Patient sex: M
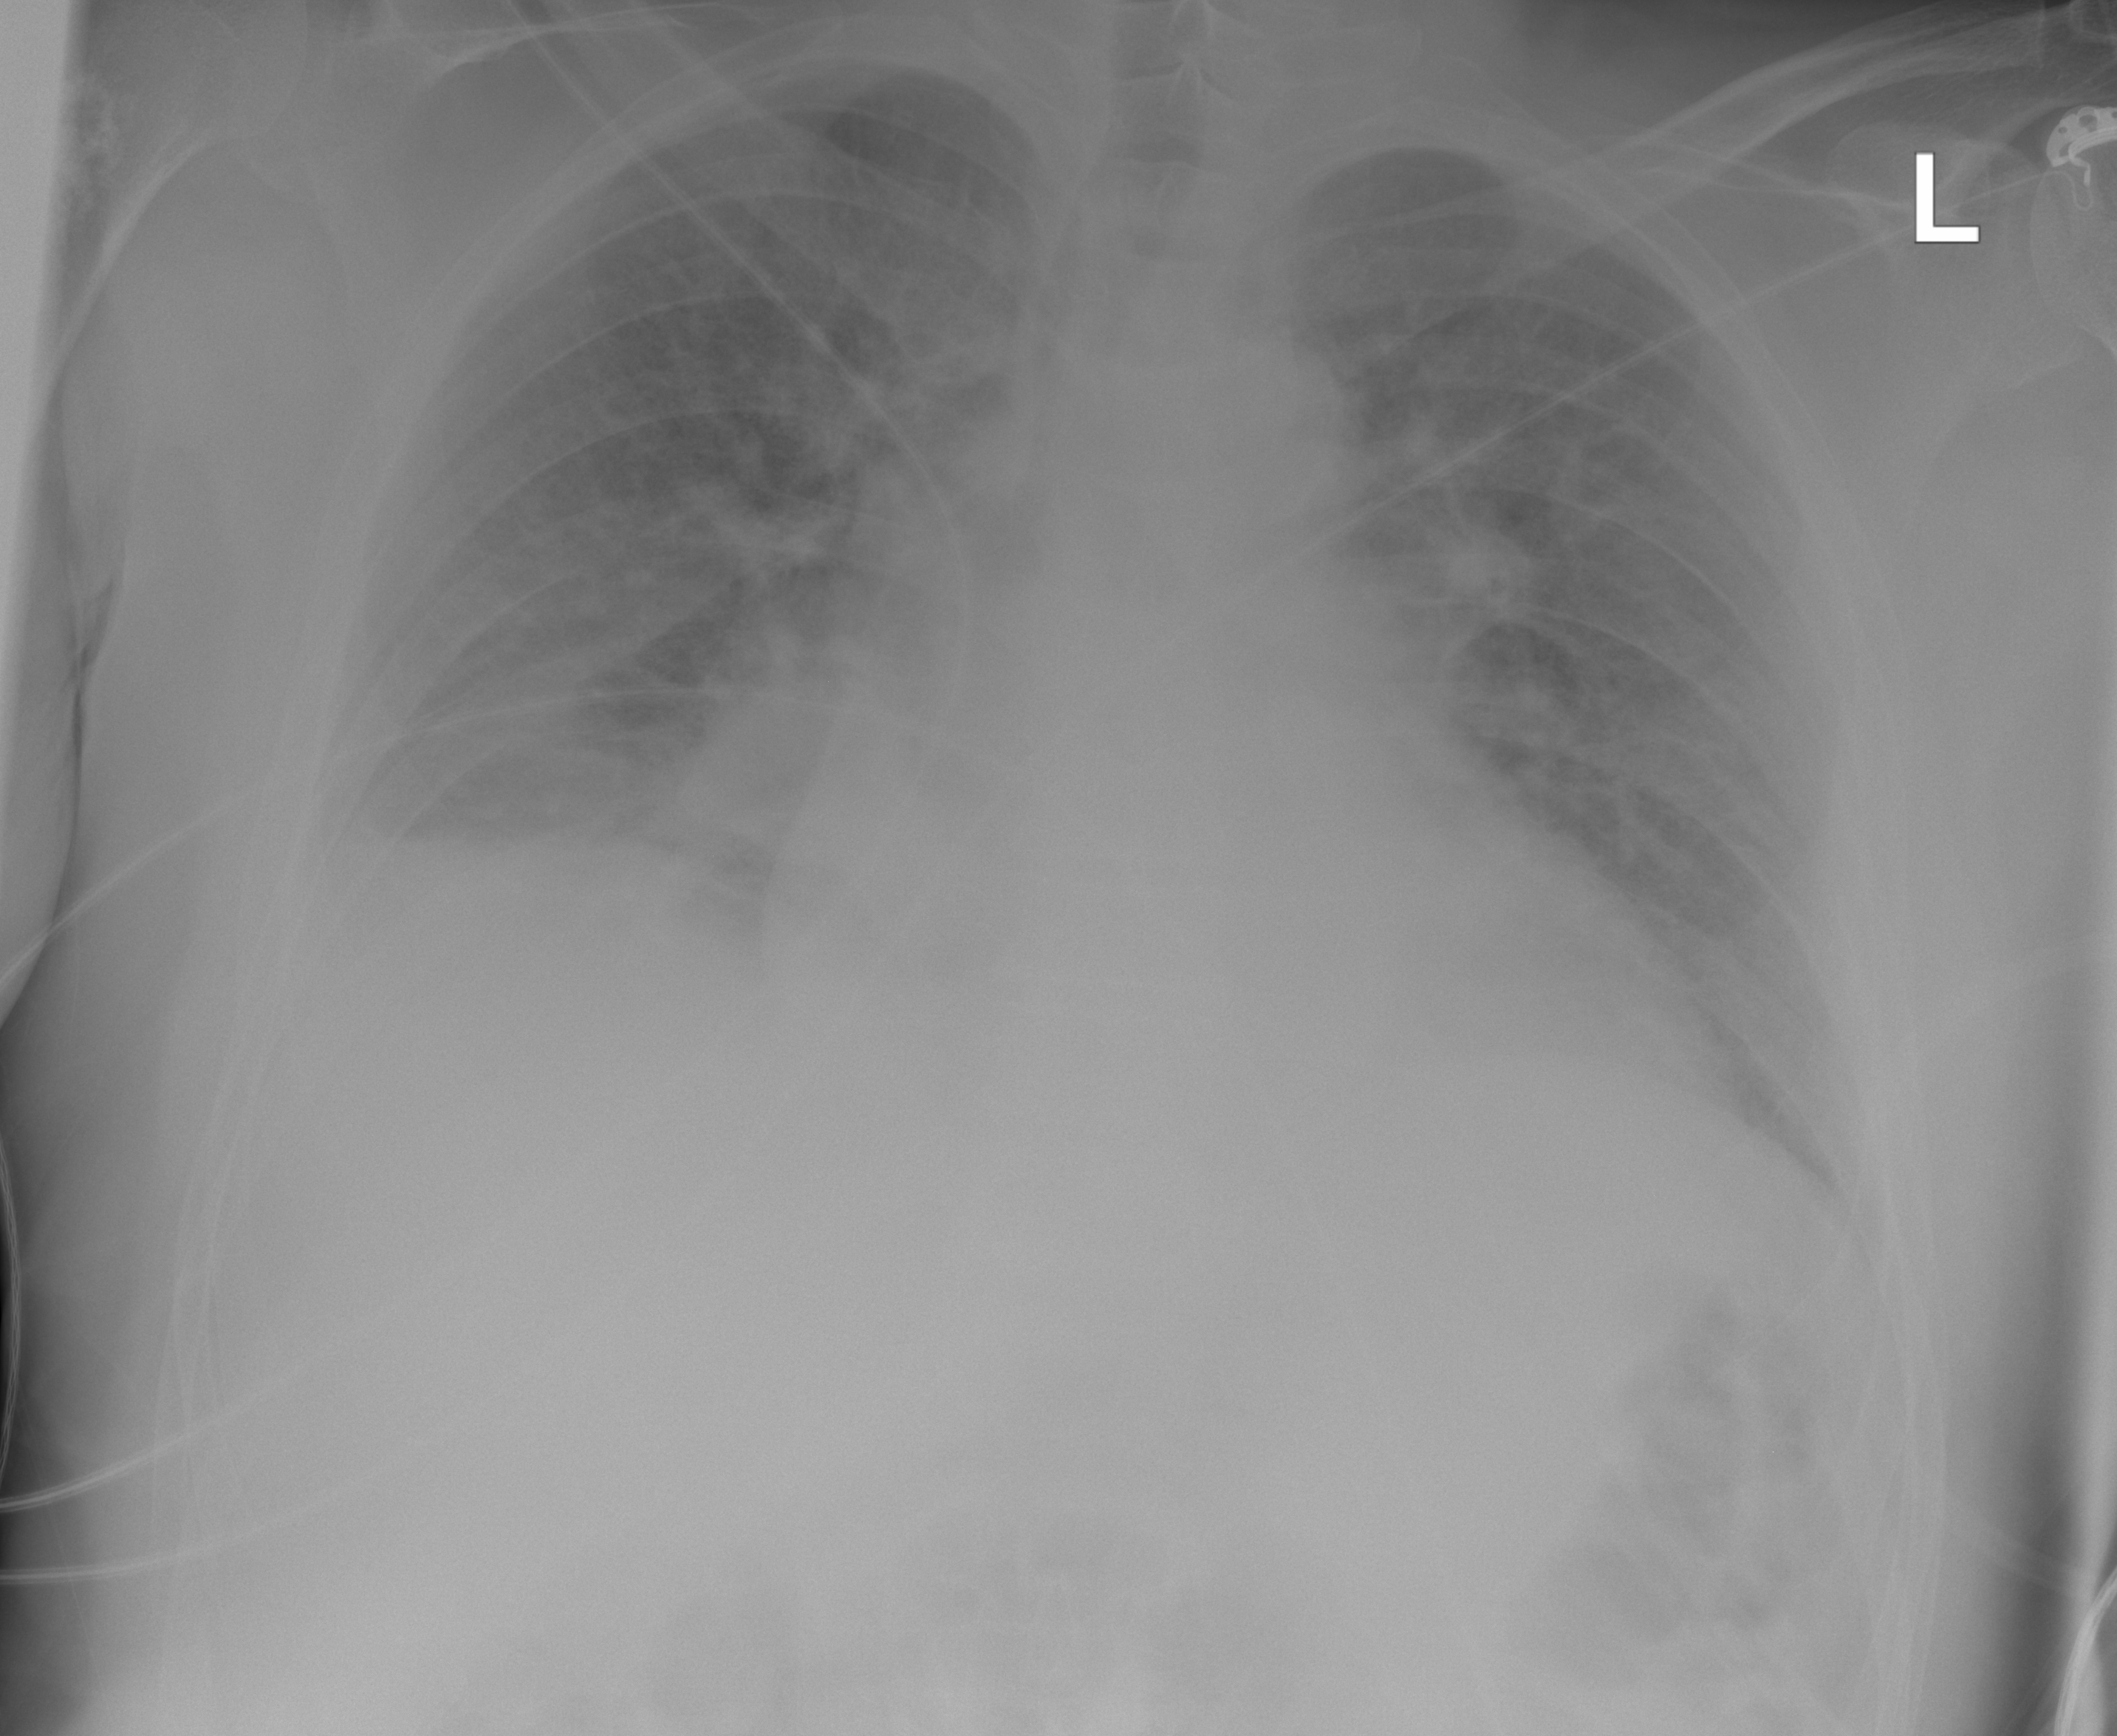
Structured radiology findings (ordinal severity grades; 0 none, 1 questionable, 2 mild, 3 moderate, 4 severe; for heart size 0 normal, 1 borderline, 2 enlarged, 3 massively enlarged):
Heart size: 2
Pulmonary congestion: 2
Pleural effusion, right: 2
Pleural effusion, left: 0
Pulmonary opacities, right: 0
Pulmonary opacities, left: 0
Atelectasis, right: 2
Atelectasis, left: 0